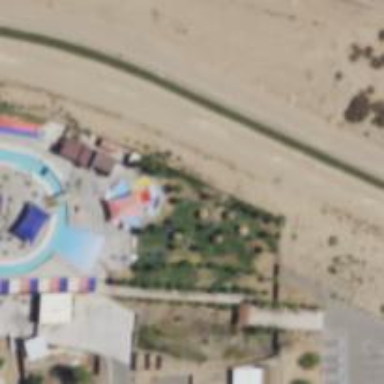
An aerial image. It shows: Water slide attraction.